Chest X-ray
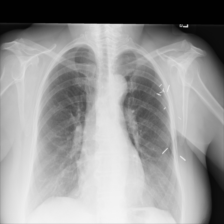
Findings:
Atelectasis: negative
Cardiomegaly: negative
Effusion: negative
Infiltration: negative
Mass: negative
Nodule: negative
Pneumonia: negative
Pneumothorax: negative
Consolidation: negative
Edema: negative
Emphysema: negative
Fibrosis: negative
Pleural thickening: negative
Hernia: negative